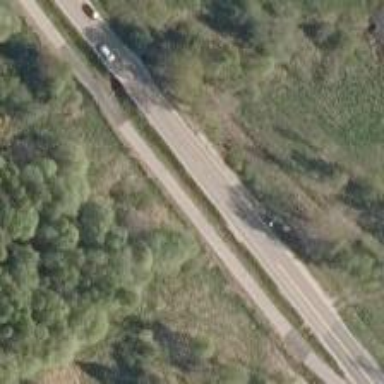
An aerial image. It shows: Secondary road with asphalt surface passing over bridge.